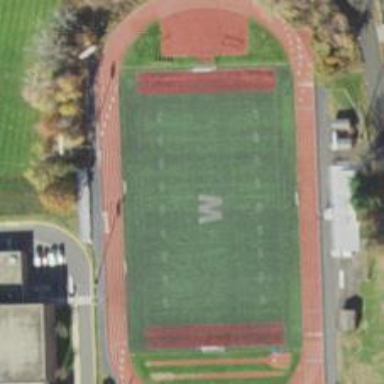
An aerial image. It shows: American football pitch with artificial turf.